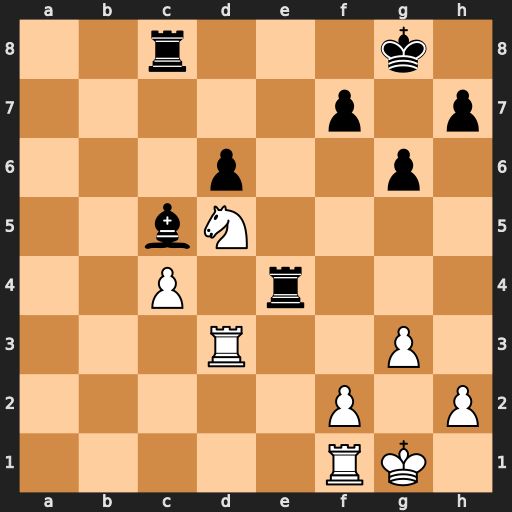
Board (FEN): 2r3k1/5p1p/3p2p1/2bN4/2P1r3/3R2P1/5P1P/5RK1
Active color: w
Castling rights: -
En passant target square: -
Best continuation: Nf6+ Kg7 Nxe4